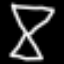
Label: hourglass